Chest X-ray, PA view. Patient: 66 years old, sex M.
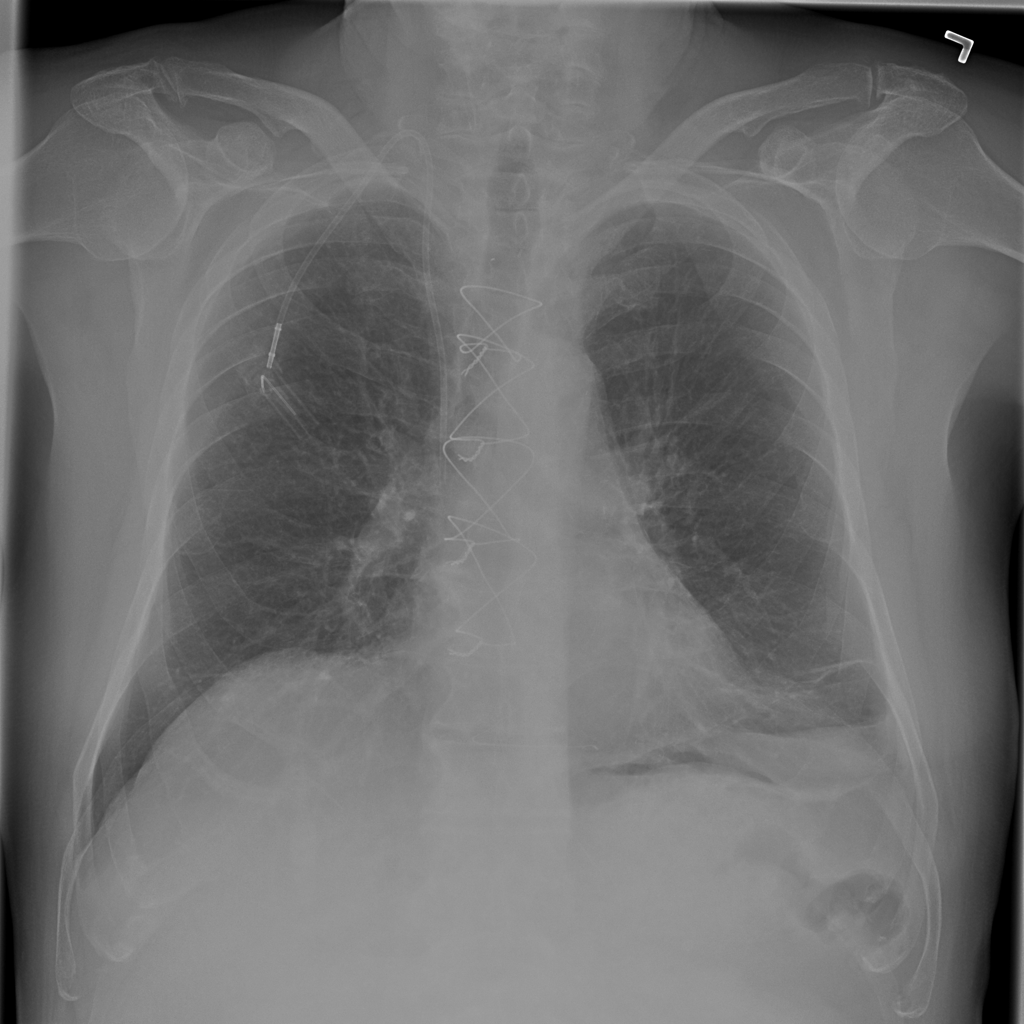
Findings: Atelectasis, Pleural_Thickening